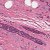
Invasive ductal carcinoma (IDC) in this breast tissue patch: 1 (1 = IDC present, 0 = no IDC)